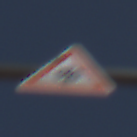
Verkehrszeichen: SchneeOderEisglaette
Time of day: Midday
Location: Outdoor (Nature)
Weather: PartlyCloudy
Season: NotSpecified
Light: Natural